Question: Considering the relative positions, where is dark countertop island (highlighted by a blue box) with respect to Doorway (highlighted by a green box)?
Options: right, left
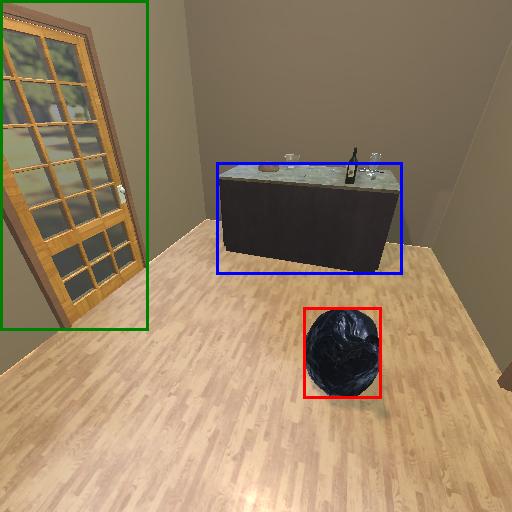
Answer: right